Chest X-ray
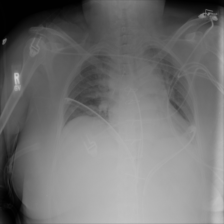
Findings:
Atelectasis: negative
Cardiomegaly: negative
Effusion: negative
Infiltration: negative
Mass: negative
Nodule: negative
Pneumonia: negative
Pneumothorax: negative
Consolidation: negative
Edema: negative
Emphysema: negative
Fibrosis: negative
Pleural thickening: negative
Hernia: negative